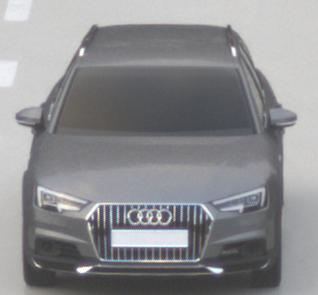
Make: Audi
Model: A4 Allroad 45 TFSI
Detailed model: A4 (B9) allroad
Model produced from: 2019/02
Model produced until: 2019/05
Doors: 5
Color: gray
Road condition: wet road
Daytime: sunrise or sunset
Contrast: low contrast